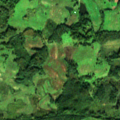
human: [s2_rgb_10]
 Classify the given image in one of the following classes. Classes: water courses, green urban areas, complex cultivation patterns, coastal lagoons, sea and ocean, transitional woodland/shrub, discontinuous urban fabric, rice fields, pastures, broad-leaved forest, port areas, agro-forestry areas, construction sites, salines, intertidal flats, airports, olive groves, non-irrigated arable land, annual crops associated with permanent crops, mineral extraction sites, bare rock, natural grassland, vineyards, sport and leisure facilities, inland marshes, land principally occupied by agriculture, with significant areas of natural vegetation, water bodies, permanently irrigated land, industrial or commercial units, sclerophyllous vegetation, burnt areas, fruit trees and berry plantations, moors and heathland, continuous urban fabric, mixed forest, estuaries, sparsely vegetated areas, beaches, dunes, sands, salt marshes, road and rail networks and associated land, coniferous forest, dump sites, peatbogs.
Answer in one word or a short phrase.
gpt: land principally occupied by agriculture, with significant areas of natural vegetation, broad-leaved forest